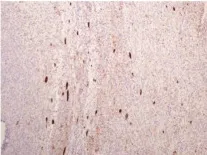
Pathological findings. CK (x100).
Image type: pathology (immunostaining)